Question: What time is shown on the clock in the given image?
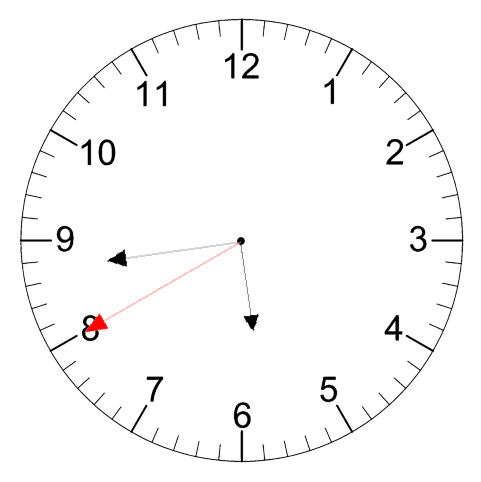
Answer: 05:43:40